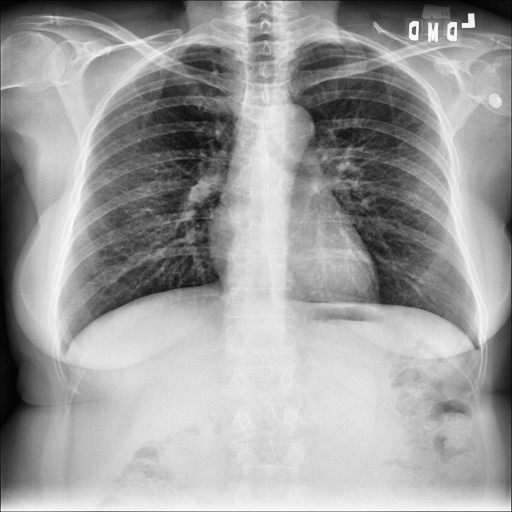
Finding: NORMAL